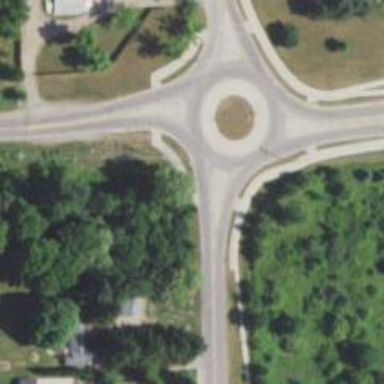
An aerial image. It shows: Tertiary road with asphalt surface leading to roundabout.